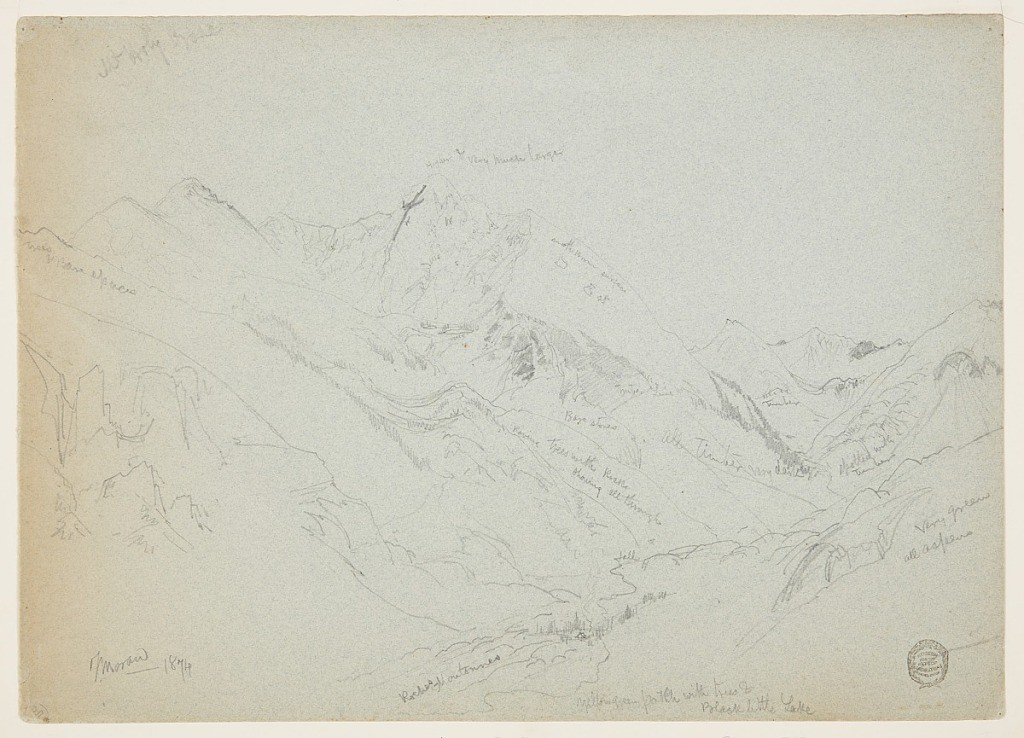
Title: Mount Holy Cross
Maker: Thomas Moran, American, b. Britain, 1837–1926
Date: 1874
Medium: Graphite on blue-gray wove paper
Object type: Drawing
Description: Oblique horizontal view of a mountain range across a valley with a peak whose fissures form the Cross in the left center.